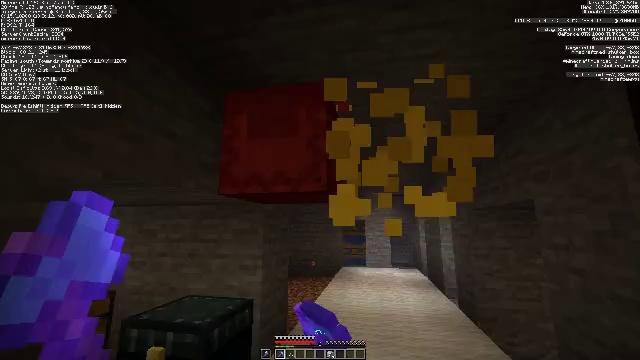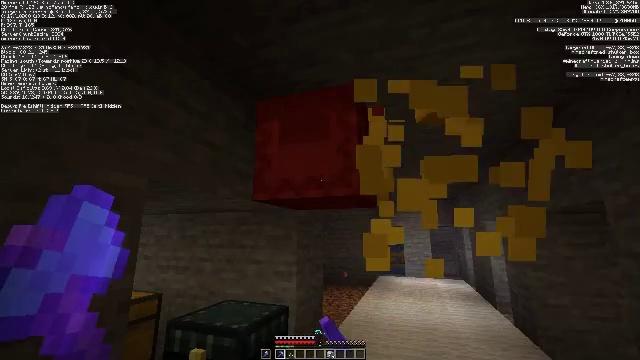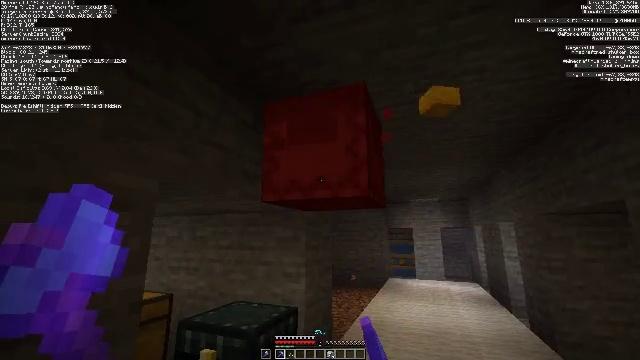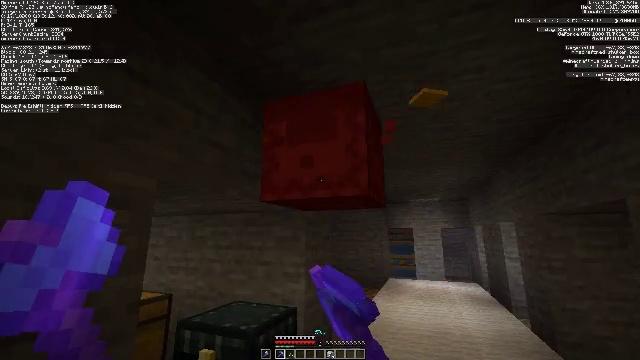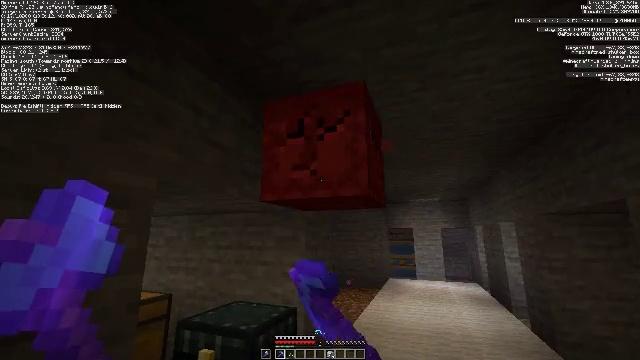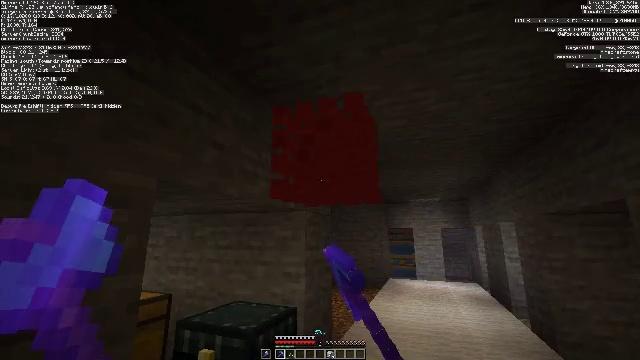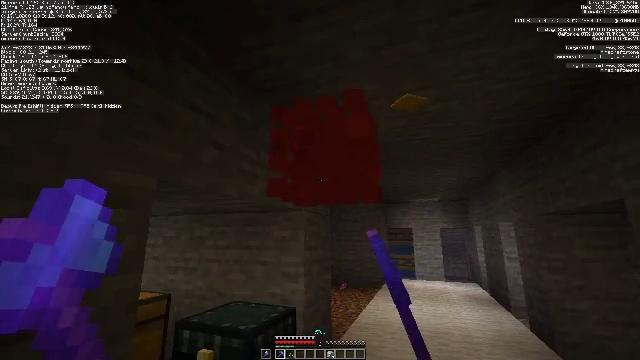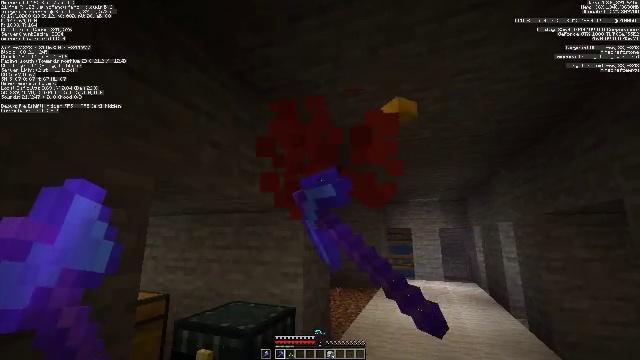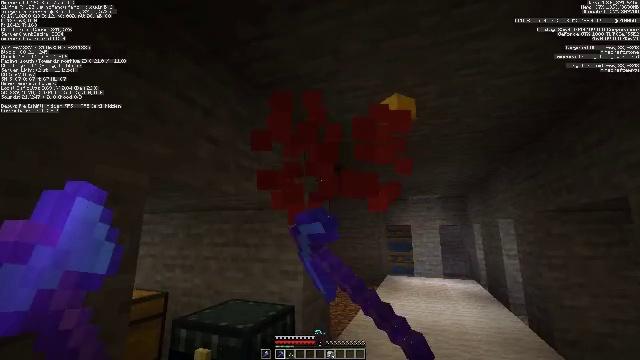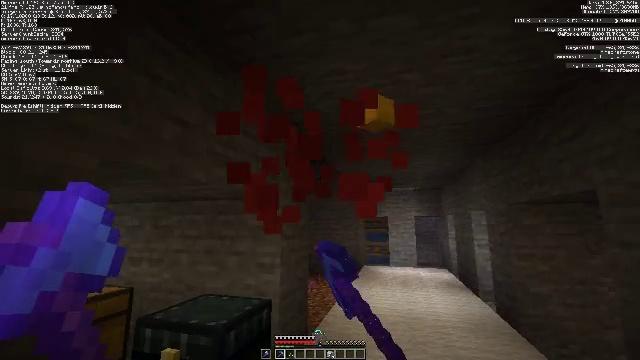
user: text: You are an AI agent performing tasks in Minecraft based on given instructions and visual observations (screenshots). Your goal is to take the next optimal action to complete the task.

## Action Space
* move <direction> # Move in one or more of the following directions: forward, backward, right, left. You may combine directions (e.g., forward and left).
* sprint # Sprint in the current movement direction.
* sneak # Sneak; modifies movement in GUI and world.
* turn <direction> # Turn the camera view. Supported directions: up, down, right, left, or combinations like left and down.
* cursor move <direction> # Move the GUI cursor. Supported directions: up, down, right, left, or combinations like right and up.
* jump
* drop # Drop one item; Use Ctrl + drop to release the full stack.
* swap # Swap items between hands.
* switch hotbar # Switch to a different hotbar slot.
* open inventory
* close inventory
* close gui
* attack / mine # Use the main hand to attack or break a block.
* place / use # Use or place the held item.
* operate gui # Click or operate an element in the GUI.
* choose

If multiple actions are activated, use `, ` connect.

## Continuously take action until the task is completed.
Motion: motion action
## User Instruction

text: Break the red shulker box to move it.
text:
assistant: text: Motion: turn left and up, attack / mine
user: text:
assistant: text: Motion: turn left, attack / mine
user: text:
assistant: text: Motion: attack / mine
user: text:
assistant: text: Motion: attack / mine
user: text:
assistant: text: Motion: attack / mine
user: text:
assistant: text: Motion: attack / mine
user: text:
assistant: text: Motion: attack / mine
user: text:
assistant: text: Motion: move forward, attack / mine
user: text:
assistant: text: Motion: move forward, turn right and down
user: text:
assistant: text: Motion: no_op